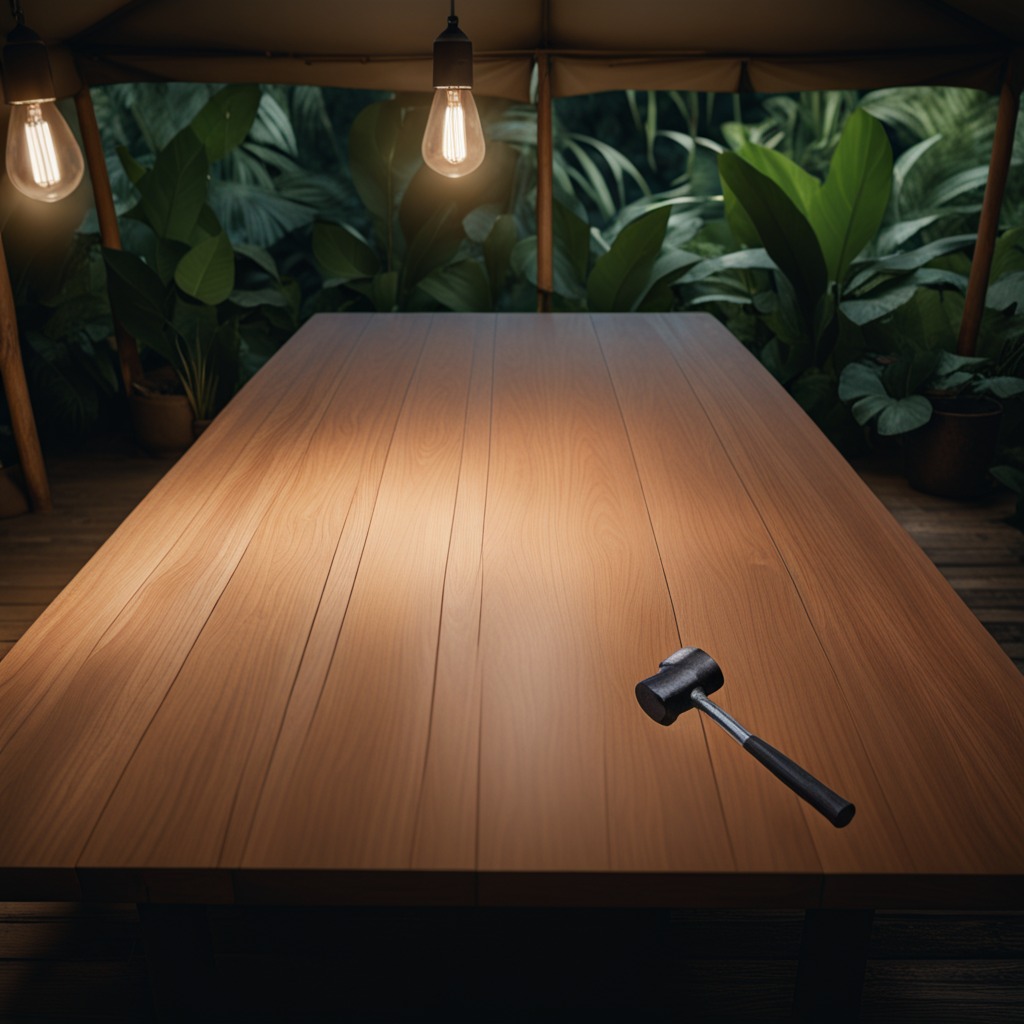
A hammer is lying on the wooden table.